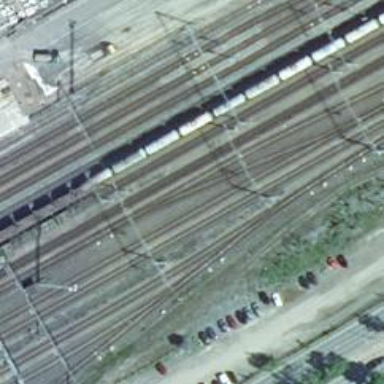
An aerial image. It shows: Disused railway yard with electrified contact lines.